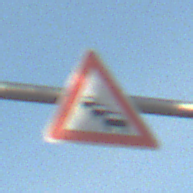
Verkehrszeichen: Stau
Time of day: MorningAfternoon
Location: Outdoor (Suburban)
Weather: PartlyCloudy
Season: NotSpecified
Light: Natural